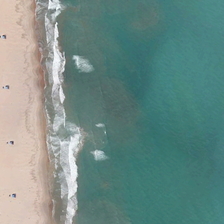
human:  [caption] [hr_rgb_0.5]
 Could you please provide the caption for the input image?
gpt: the ocean is wide and the water .

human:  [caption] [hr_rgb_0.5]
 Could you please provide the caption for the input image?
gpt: many beach chairs and umbrellas on the beach .

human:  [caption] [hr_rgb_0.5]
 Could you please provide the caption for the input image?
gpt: many beach chairs and umbrellas on the beach .

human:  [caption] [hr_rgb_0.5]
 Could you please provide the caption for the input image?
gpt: the ocean is wide and the water .

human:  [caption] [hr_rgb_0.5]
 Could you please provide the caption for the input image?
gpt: many beach chairs and umbrellas on the beach .